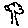
Label: tree